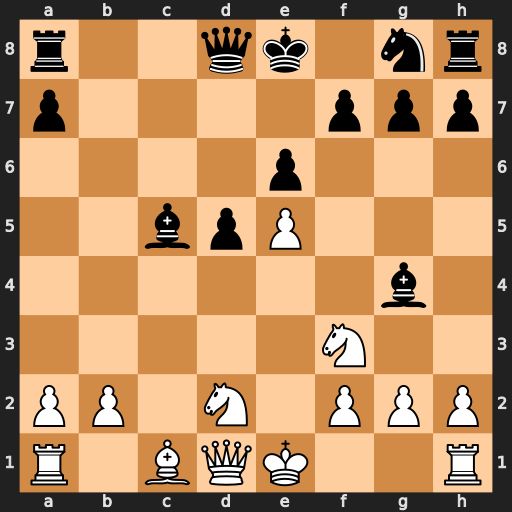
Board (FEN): r2qk1nr/p4ppp/4p3/2bpP3/6b1/5N2/PP1N1PPP/R1BQK2R
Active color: w
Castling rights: KQkq
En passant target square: -
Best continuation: Qa4+ Qd7 Qxg4